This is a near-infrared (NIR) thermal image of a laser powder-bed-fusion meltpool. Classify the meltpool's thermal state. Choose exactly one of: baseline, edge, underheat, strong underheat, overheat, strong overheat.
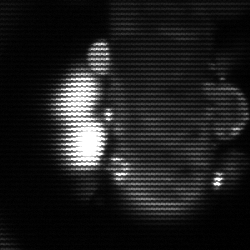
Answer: strong underheat